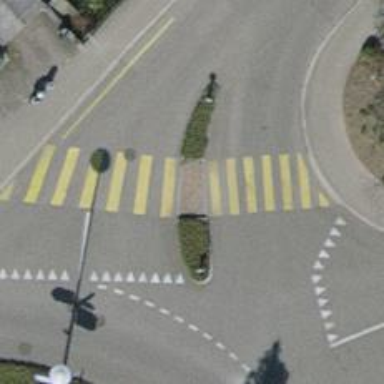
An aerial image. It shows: Marked crossing with zebra sign and island in the middle.